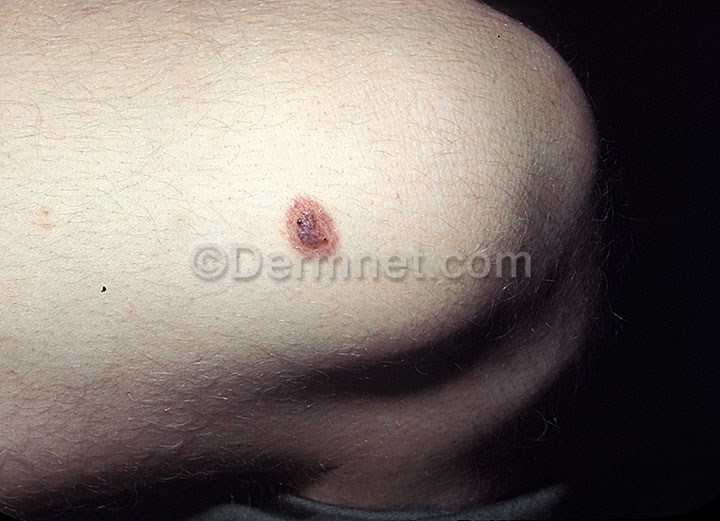
Disease: Vascular Tumors